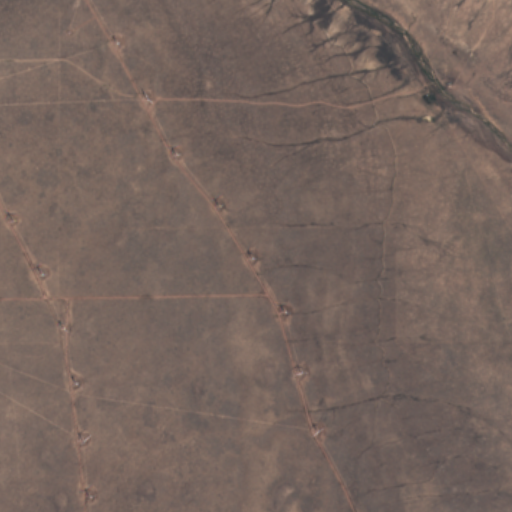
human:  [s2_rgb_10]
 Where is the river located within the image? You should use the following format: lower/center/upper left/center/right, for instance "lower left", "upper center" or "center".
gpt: The river is located in the right of the image.
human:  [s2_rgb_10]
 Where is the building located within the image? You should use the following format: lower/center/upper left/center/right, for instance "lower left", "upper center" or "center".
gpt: The building is located in the upper right of the image.
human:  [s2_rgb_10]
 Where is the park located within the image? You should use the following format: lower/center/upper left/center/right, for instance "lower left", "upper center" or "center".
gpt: There is no park in the image.